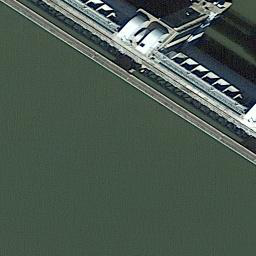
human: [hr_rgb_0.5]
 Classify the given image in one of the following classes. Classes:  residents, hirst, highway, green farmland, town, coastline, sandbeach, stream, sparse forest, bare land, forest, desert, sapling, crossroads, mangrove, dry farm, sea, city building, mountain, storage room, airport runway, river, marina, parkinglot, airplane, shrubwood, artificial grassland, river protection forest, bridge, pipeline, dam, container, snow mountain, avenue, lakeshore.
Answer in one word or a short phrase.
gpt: dam